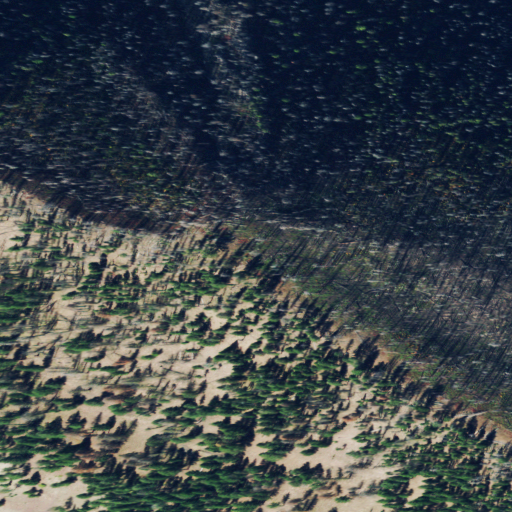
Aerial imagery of mountain in Montana named Dunham Point containing evergreen forest, grassland, and shrub